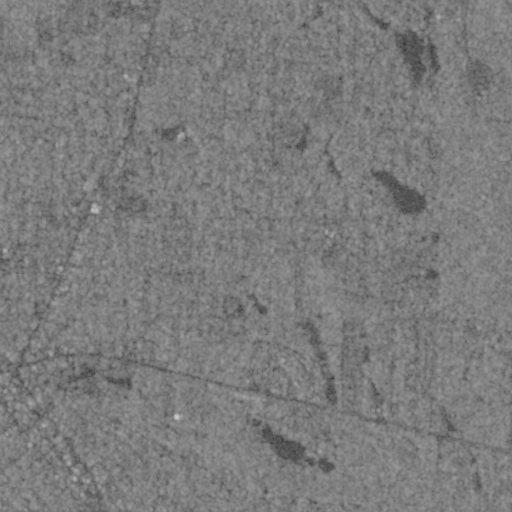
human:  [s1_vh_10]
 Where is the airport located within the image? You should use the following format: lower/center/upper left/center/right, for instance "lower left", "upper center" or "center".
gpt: The airport is located in the upper right of the image.
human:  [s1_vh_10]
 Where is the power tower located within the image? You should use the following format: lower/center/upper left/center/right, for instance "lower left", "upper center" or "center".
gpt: The power tower is located in the center of the image.
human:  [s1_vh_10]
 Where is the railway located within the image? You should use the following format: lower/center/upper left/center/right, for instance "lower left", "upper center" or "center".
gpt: The railway is located in the lower of the image.
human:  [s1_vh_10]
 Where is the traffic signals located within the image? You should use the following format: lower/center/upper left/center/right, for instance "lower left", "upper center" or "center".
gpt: The traffic signals is located in the left of the image.
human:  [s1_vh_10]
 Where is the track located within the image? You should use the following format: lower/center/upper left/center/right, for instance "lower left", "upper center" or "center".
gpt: There is no track in the image.

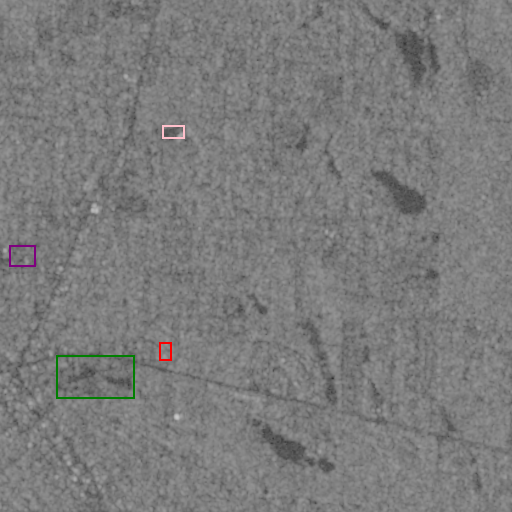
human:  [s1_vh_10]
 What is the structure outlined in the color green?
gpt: The structure outlined in green is a park.
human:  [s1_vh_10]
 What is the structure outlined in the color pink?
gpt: The structure outlined in pink is a parking lot.
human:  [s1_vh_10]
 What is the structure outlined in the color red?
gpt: The structure outlined in red is a building.
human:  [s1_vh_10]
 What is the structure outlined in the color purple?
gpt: The structure outlined in purple is a building.
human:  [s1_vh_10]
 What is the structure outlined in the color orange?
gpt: There is no orange outline.